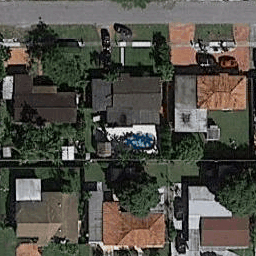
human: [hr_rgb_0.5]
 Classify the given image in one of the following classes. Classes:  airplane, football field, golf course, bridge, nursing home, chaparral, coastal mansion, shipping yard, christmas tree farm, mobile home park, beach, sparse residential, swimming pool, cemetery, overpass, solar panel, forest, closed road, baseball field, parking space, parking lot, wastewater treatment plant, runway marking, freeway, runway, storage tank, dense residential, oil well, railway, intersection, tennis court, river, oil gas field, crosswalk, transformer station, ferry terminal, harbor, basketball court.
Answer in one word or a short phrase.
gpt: dense residential